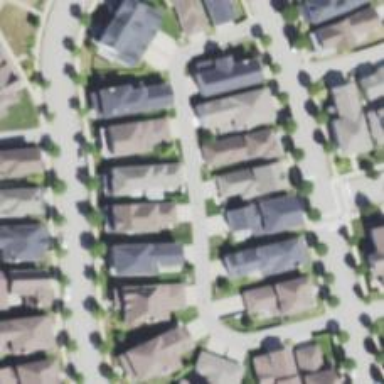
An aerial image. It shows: Alley classified as service road.